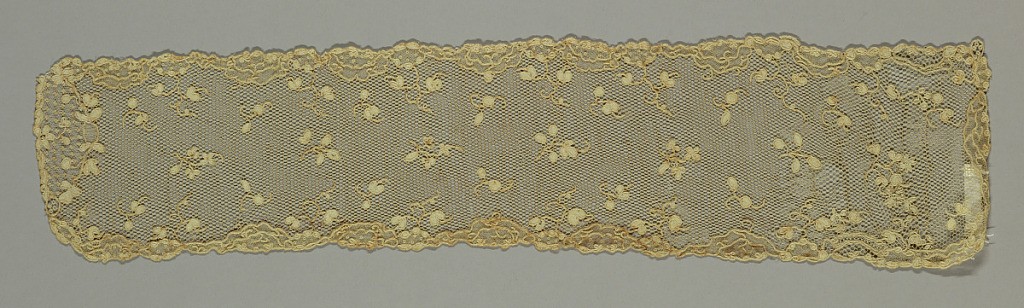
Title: Bands
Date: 18th–19th century
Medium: linen Technique: needle lace
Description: Two small bands of Argentan lace with a border of lumpy half circles. Field is filled with small floral sprigs.